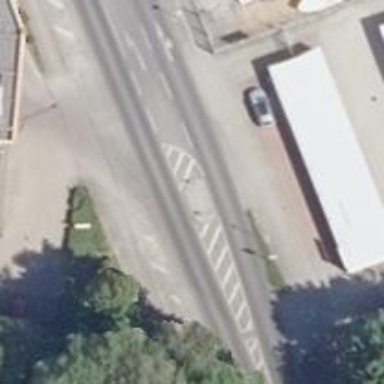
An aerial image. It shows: Uncontrolled road crossing with pedestrian island.